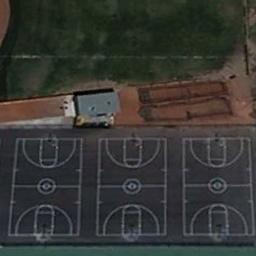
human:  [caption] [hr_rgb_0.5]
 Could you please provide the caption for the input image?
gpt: A row of basketball courts abuts the lawn .

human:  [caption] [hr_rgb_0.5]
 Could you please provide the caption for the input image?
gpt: There are two small basketball courts on the right of the playground .

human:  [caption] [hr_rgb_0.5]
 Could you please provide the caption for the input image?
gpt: Three basketball courts next to the lawn and a building beside .

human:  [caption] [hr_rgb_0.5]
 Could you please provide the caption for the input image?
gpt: Three basketball courts are next to the grass .

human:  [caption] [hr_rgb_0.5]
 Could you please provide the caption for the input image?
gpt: The house is next to the basketball courts .